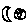
Label: moon